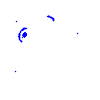
Particle: electron